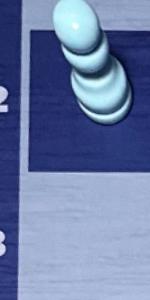
Label: Empty